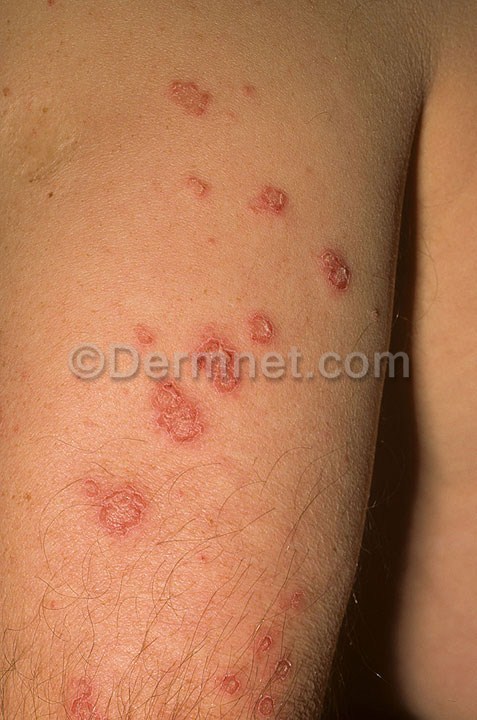
Disease: Eczema Photos